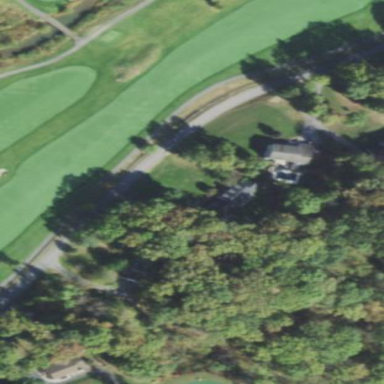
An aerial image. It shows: Grassy area designated as golf fairway.